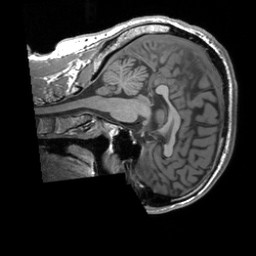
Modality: T1w
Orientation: sagittal
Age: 38
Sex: male
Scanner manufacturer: siemens
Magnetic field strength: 3 T
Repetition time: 1.9 s
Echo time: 0.00252 s